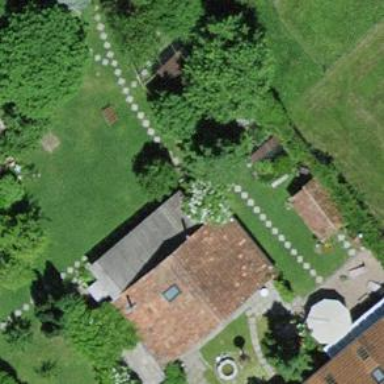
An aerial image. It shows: Barn.